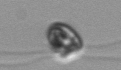
Label: flagellate_morphotype1